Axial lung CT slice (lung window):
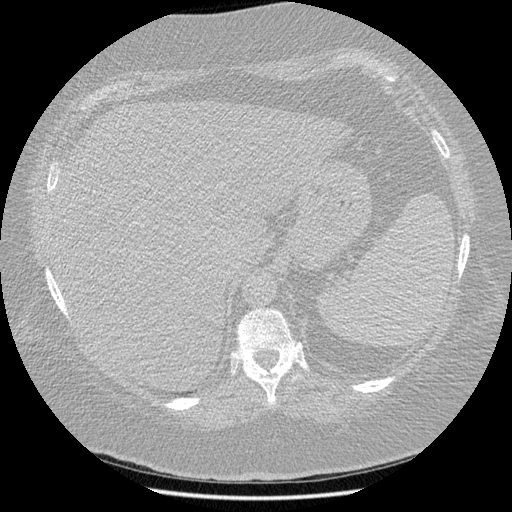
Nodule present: no